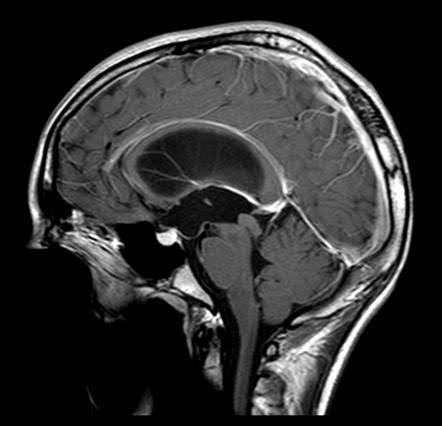
Label: glioma